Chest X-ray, AP view. Patient: 40 years old, sex F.
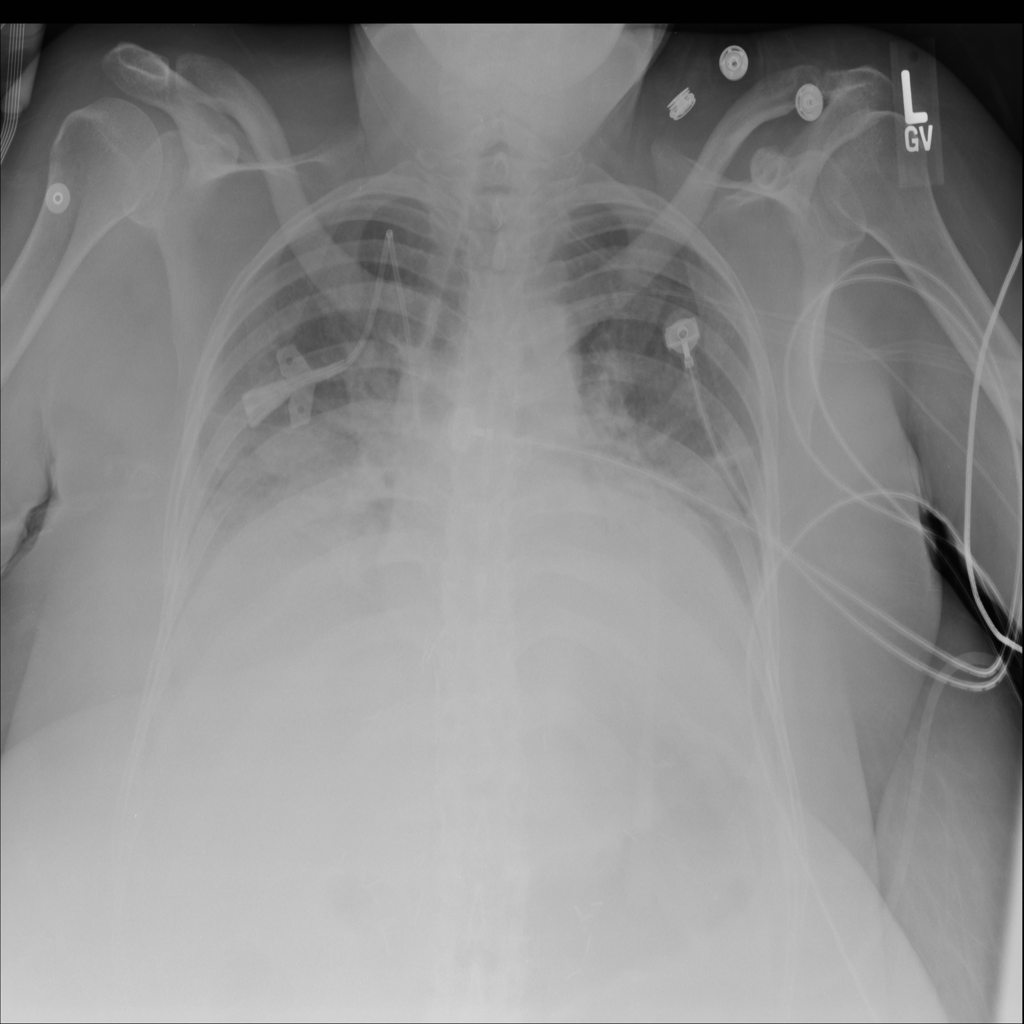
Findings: Atelectasis, Infiltration